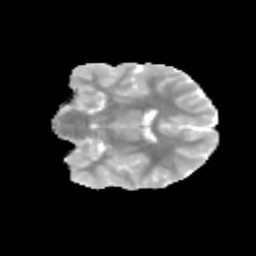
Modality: MD
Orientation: coronal
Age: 13
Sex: female
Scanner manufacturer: siemens
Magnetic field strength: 3 T
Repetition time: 3.8 s
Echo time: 0.07 s